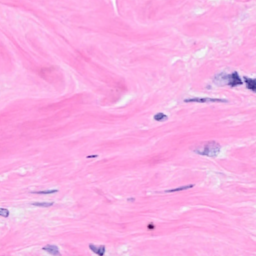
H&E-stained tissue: Breast